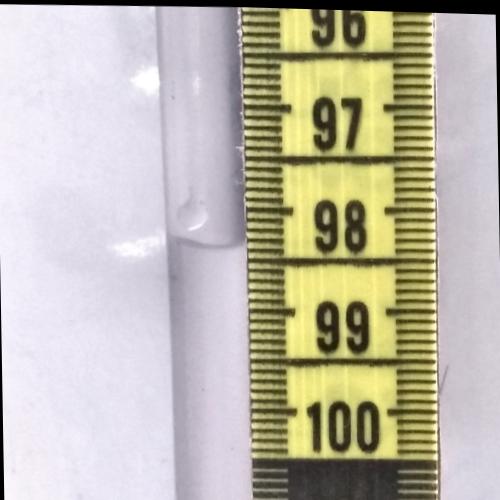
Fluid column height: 98.4 cm